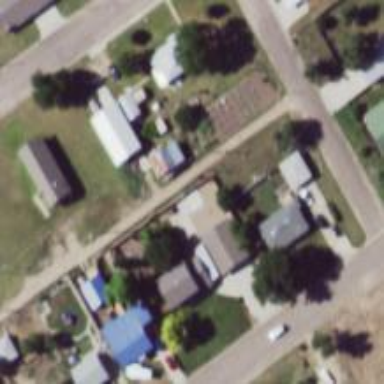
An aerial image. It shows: Alleyway designated as service road.